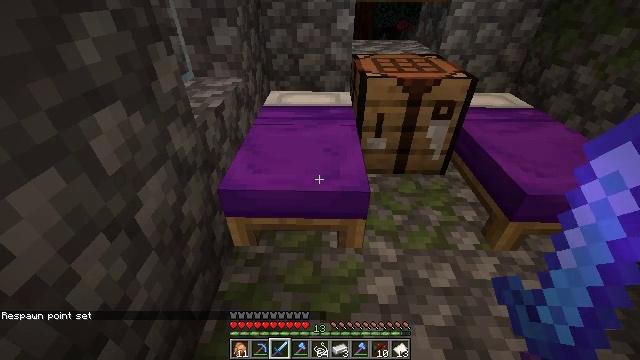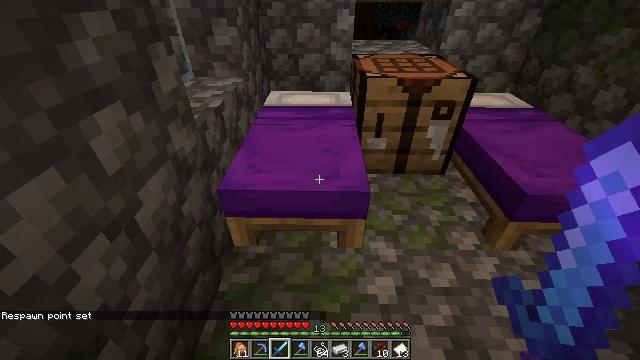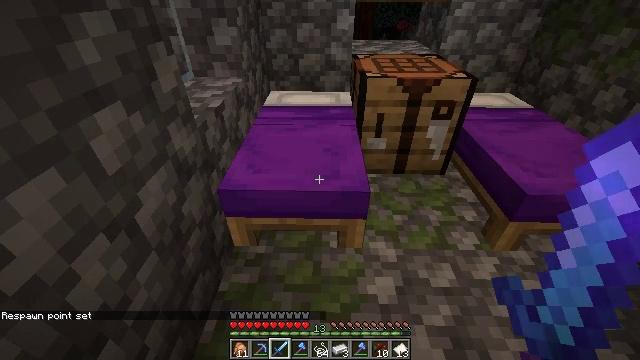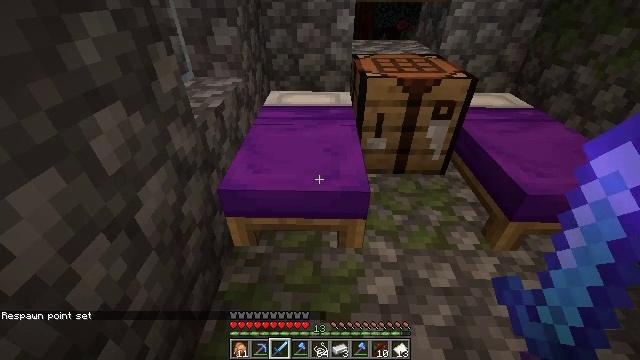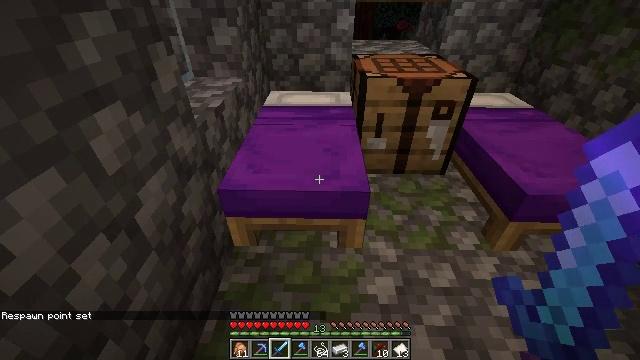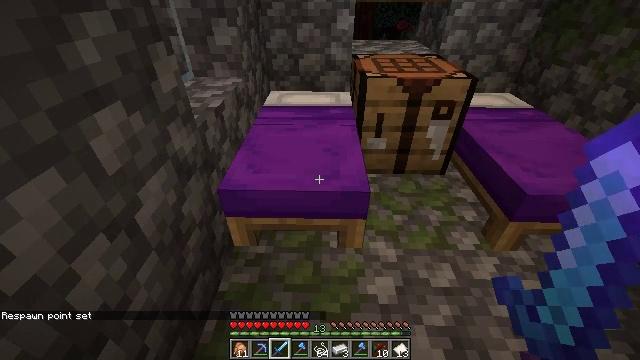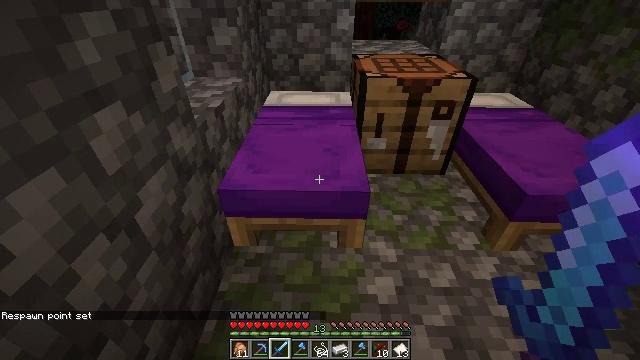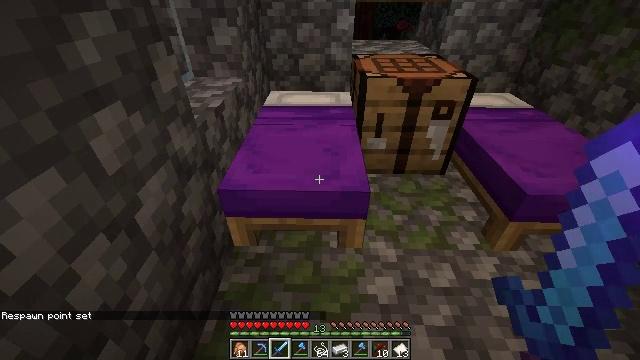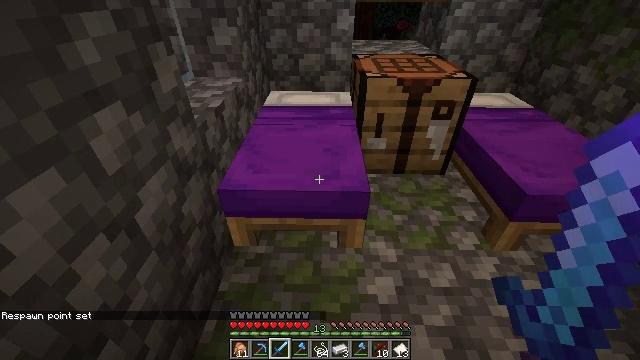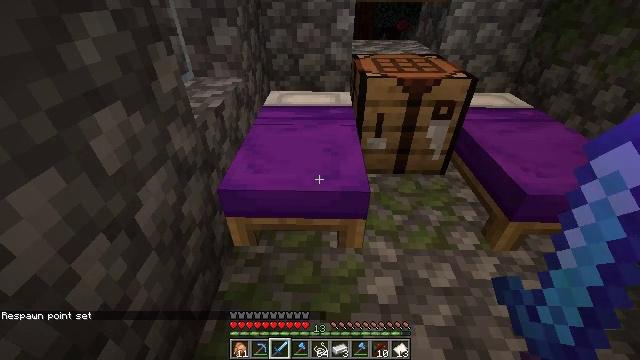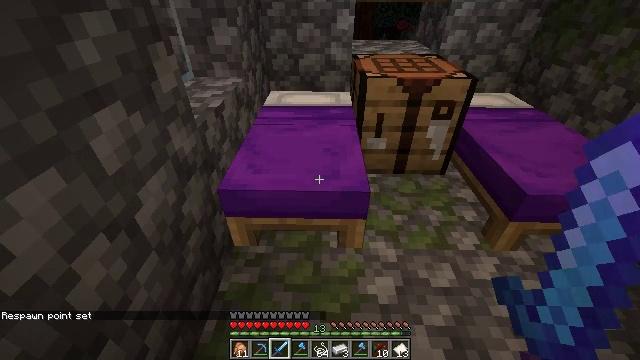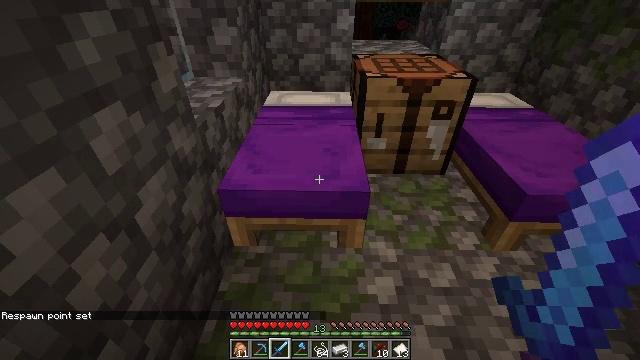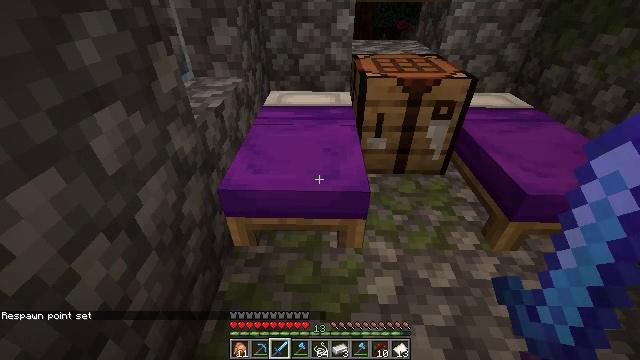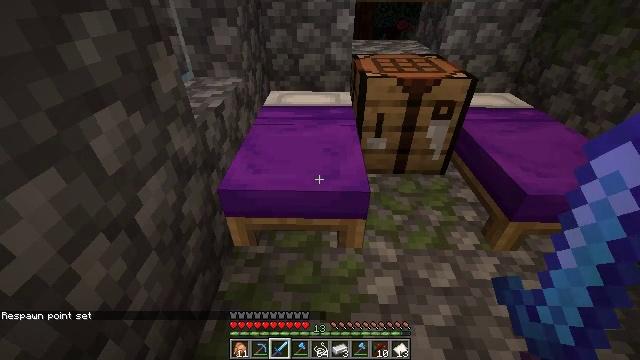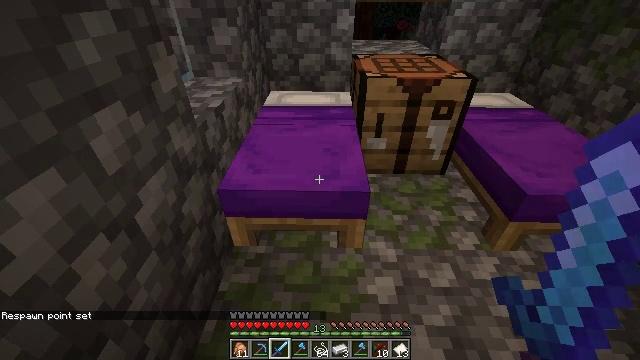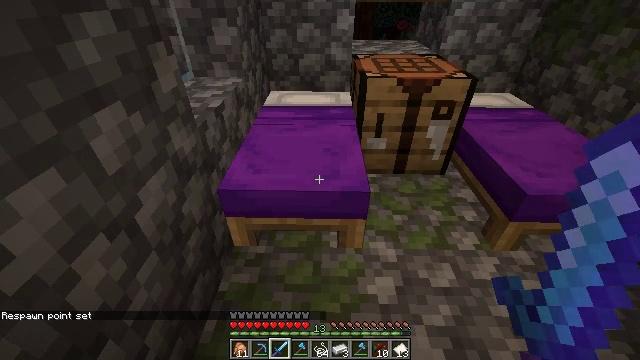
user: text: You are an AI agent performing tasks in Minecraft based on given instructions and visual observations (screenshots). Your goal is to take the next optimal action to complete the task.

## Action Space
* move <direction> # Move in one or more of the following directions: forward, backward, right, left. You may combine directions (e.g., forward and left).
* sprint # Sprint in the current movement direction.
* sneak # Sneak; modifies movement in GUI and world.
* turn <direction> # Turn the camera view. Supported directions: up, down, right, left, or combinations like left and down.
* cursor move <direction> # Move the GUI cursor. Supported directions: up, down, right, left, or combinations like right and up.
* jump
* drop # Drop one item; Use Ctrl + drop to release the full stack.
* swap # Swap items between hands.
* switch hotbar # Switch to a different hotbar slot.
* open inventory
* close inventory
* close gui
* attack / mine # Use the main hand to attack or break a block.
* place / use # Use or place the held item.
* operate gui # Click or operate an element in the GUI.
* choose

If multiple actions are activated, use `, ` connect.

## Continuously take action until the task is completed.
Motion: motion action
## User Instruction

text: Remove the glass to use the space.
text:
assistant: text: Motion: no_op
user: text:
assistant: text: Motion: no_op
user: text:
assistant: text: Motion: no_op
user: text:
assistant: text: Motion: no_op
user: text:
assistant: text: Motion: no_op
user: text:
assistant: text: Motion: no_op
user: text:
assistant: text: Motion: no_op
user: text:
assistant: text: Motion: no_op
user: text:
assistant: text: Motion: no_op
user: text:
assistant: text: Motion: no_op
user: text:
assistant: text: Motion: no_op
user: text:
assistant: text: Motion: no_op
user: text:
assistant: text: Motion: no_op
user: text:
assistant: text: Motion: no_op
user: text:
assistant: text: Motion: no_op
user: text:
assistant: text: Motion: no_op
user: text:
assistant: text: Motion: no_op
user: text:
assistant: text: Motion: no_op
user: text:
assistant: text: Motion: no_op
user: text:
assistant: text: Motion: no_op
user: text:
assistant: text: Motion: no_op
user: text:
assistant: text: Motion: no_op
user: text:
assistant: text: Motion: no_op
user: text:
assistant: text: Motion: no_op
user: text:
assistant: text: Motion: no_op
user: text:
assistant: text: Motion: no_op
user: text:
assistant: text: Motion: no_op
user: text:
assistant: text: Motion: no_op
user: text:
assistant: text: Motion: no_op
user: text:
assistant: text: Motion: no_op